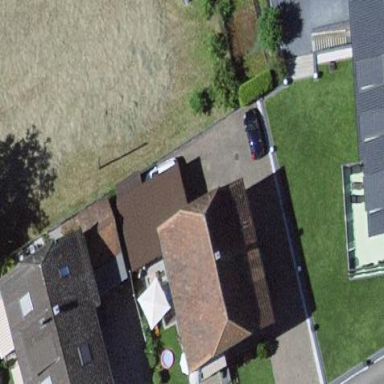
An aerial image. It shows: Residential building.